Question: I'm trying to transfer ca. 10GB of json data (tweets in my case) to a collection in arangodb. I'm also trying to use joblib for it:
'''
from ArangoConn import ArangoConn
import Userdata as U
import encodings
from joblib import Parallel,delayed
import json
from glob import glob
import time
def progress(total, prog, start, stri = ""):
if(prog == 0):
print("")
prog = 1;
perc = prog / total
diff = time.time() - start
rem = (diff / prog) * (total - prog)
bar = ""
for i in range(0,int(perc*20)):
bar = bar + "|"
for i in range(int(perc*20),20):
bar = bar + " "
print("
"+"progress: " + "[" + bar + "] " + str(prog) + " of " +
str(total) + ": {0:.1f}% ".format(perc * 100) + "- " +
time.strftime("%H:%M:%S", time.gmtime(rem)) + " " + stri, end="")
def processfile(filepath):
file = open(filepath,encoding='utf-8')
s = file.read()
file.close()
data = json.loads(s)
Parallel(n_jobs=12, verbose=0, backend="threading"
(map(delayed(ArangoConn.createDocFromObject), data))
files = glob(U.path+'/*.json')
i = 1
j = len(files)
starttime = time.time()
for f in files:
progress(j,i,starttime,f)
i = i+1
processfile(f)
'''
and
'''
from pyArango.connection import Connection
import Userdata as U
import time
class ArangoConn:
def __init__(self,server,user,pw,db,collectionname):
self.server = server
self.user = user
self.pw = pw
self.db = db
self.collectionname = collectionname
self.connection = None
self.dbHandle = self.connect()
if not self.dbHandle.hasCollection(name=self.collectionname):
coll = self.dbHandle.createCollection(name=collectionname)
else:
coll = self.dbHandle.collections[collectionname]
self.collection = coll
def db_createDocFromObject(self, obj):
data = obj.__dict__()
doc = self.collection.createDocument()
for key,value in data.items():
doc[key] = value
doc._key= str(int(round(time.time() * 1000)))
doc.save()
def connect(self):
self.connection = Connection(arangoURL=self.server + ":8529",
username=self.user, password=self.pw)
if not self.connection.hasDatabase(self.db):
db = self.connection.createDatabase(name=self.db)
else:
db = self.connection.databases.get(self.db)
return db
def disconnect(self):
self.connection.disconnectSession()
def getAllData(self):
docs = []
for doc in self.collection.fetchAll():
docs.append(self.doc_to_result(doc))
return docs
def addData(self,obj):
self.db_createDocFromObject(obj)
def search(self,collection,search,prop):
docs = []
aql = """FOR q IN """+collection+""" FILTER q."""+prop+""" LIKE
"%"""+search+"""%" RETURN q"""
results = self.dbHandle.AQLQuery(aql, rawResults=False, batchSize=1)
for doc in results:
docs.append(self.doc_to_result(doc))
return docs
def doc_to_result(self,arangodoc):
modstore = arangodoc.getStore()
modstore["_key"] = arangodoc._key
return modstore
def db_createDocFromJson(self,json):
for d in json:
doc = self.collection.createDocument()
for key,value in d.items():
doc[key] = value
doc._key = str(int(round(time.time() * 1000)))
doc.save()
@staticmethod
def createDocFromObject(obj):
c = ArangoConn(U.url, U.user, U.pw, U.db, U.collection)
data = obj
doc = c.collection.createDocument()
for key, value in data.items():
doc[key] = value
doc._key = doc["id"]
doc.save()
c.connection.disconnectSession()
'''
It kinda works like that. My problem is that the data that lands in the database is somehow mixed up.

as you can see in the screenshot "id" and "id_str" are not the same - as they should be.
what i investigated so far:
- I thought that at some points the default keys in the databese may "collide"
because of the threading so I set the key to the tweet id.- I tried to do it without multiple threads. the threading doesn't seem to be
the problem- I looked at the data I send to the database... everything seems to be fine
But as soon as I communicate with the db the data mixes up.
My professor thought that maybe something in pyarango isn't threadsafe and it messes up the data but I don't think so as threading doesn't seem to be the problem.
I have no ideas left where this behavior could come from...
Any ideas?
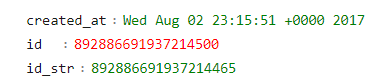
Answer: The screenshot shows the following values:
'''
id : 892886691937214500
id_str : 892886691937214465
'''
It looks like somewhere along the way the value is converted to an IEEE754 double, which cannot safely represent the latter value. So there is potentially some precision loss due to conversion.
A quick example in node.js (JavaScript is using IEEE754 doubles for any number values greater than 0xffffffff) shows that this is likely the problem cause:
'''
$ node
> 892886691937214500
892886691937214500
> 892886691937214465
892886691937214500
'''
So the question is where the conversion does happen. Can you check whether the python client program is correctly sending the expected values to ArangoDB, or does it already send the converted/truncated values?
In general, any integer number that exceeds 0x7fffffffffffffff will be truncated when stored in ArangoDB, or converted to an IEEE754 double. This can be avoided by storing the number values inside a string, but of course comparing two number strings will produce different results than comparing two numbers (e.g. '"10" < "9"' vs. '10 > 9').